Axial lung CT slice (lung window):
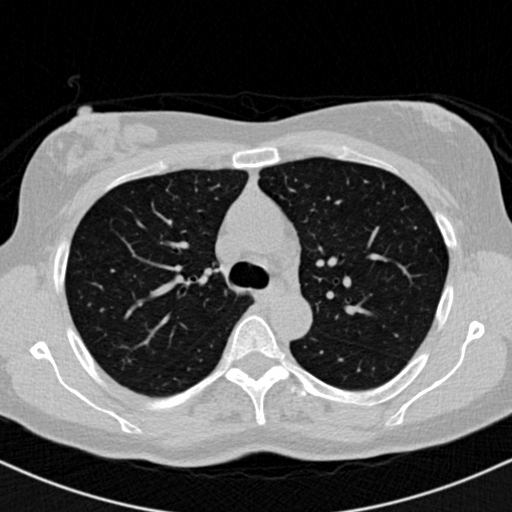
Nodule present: no